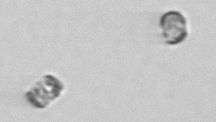
Label: Thalassiosira_sp_aff_mala